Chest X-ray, PA view. Patient: 73 years old, sex M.
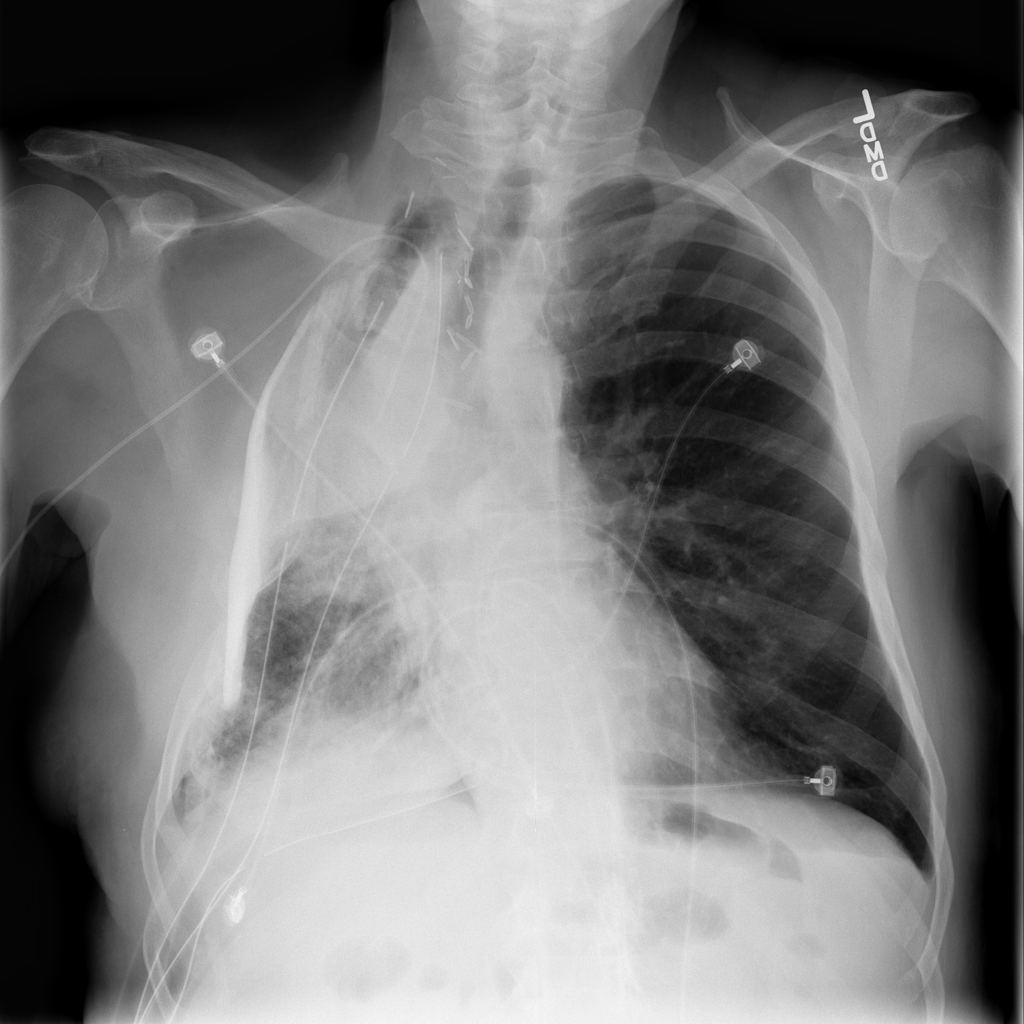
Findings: No Finding